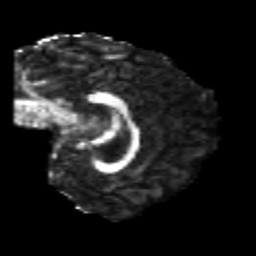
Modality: FA
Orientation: sagittal
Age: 25
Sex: female
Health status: healthy
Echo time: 0.074 s